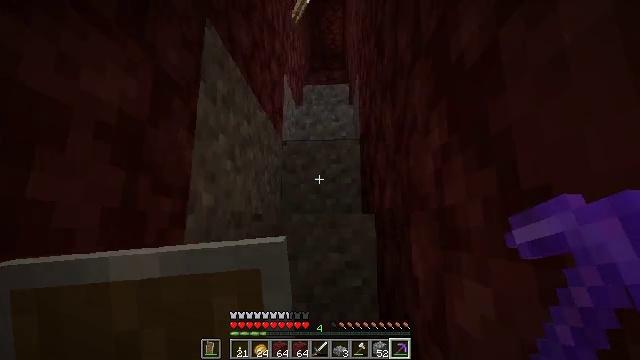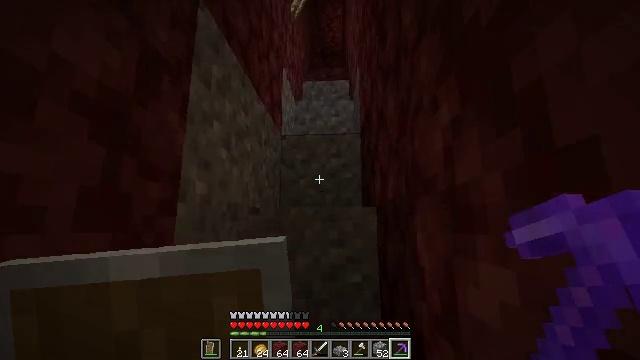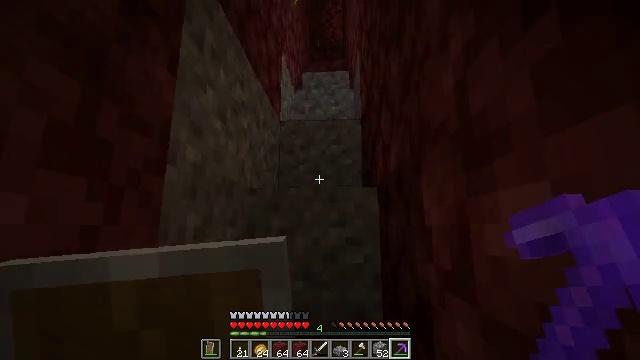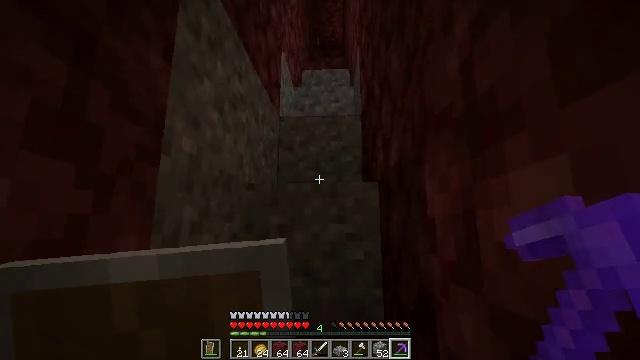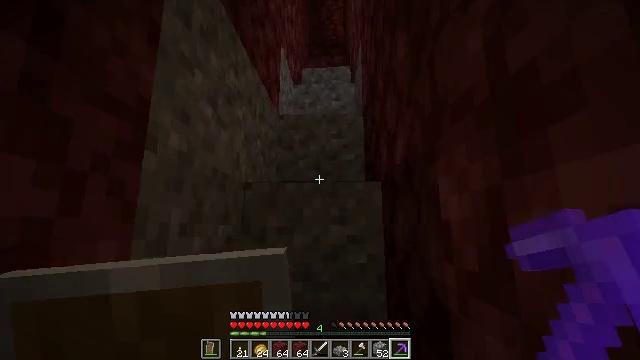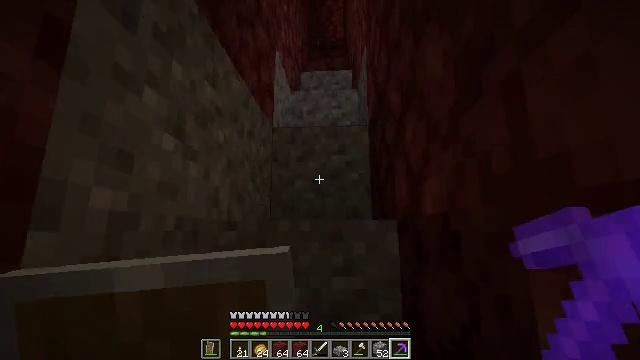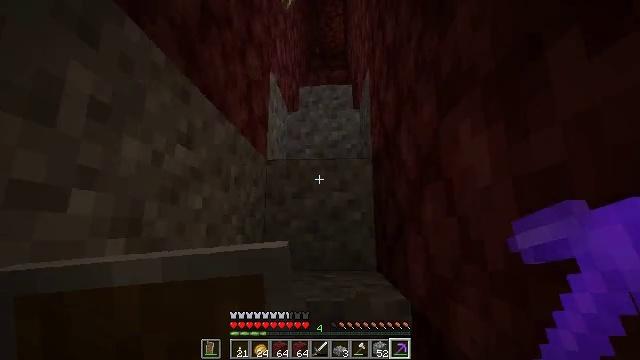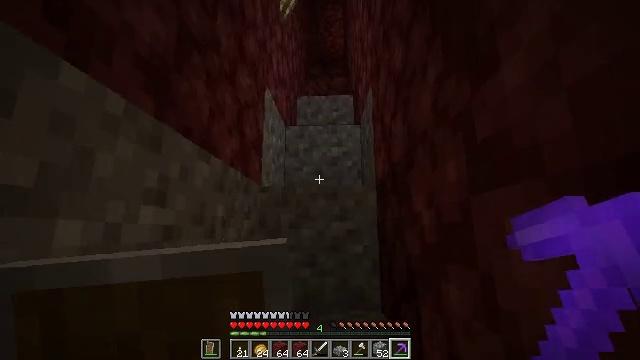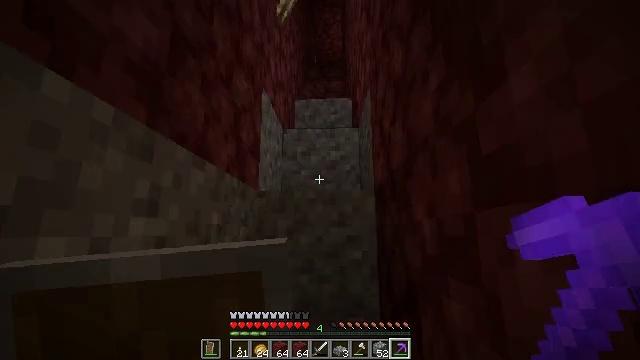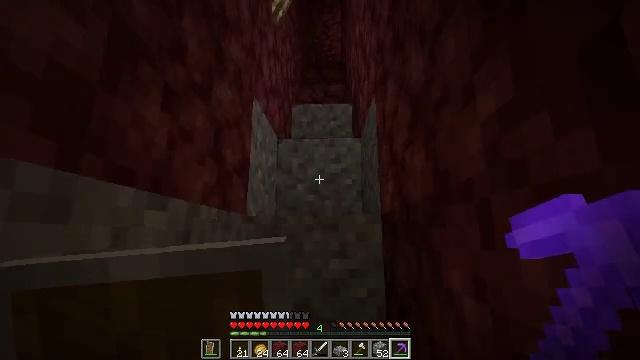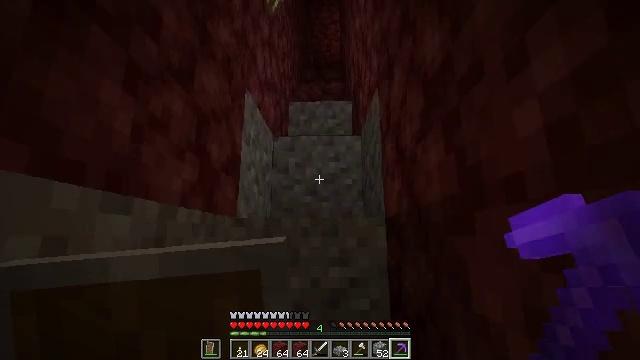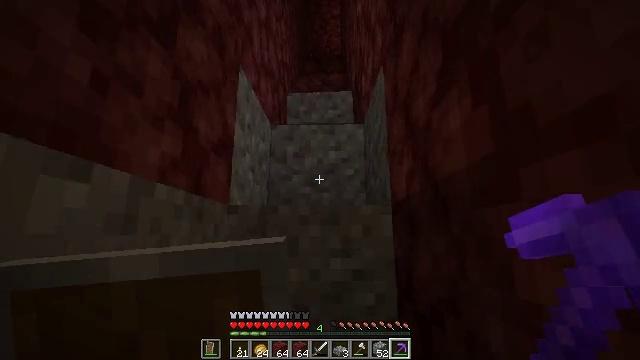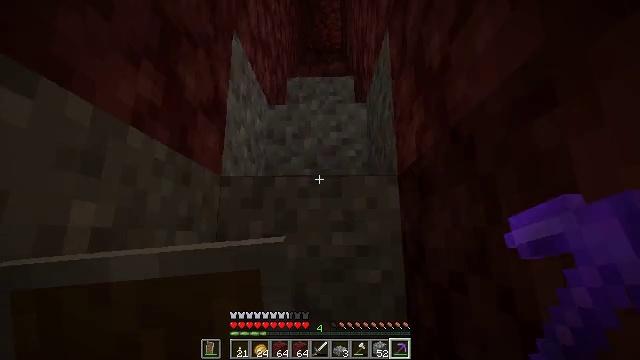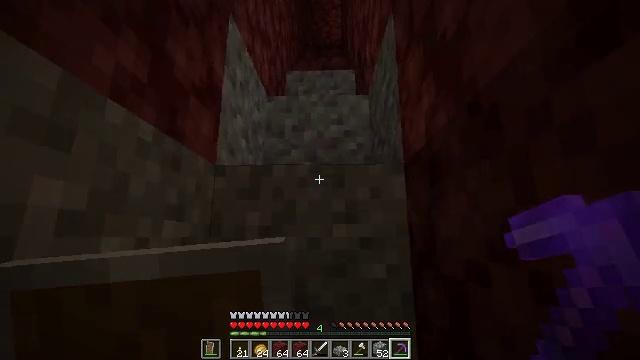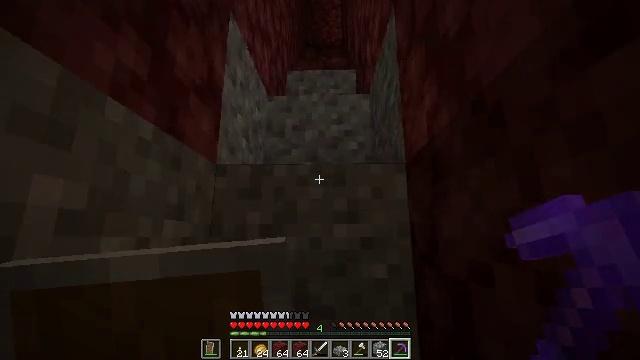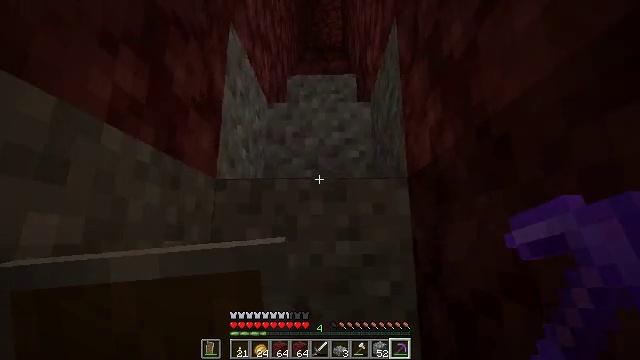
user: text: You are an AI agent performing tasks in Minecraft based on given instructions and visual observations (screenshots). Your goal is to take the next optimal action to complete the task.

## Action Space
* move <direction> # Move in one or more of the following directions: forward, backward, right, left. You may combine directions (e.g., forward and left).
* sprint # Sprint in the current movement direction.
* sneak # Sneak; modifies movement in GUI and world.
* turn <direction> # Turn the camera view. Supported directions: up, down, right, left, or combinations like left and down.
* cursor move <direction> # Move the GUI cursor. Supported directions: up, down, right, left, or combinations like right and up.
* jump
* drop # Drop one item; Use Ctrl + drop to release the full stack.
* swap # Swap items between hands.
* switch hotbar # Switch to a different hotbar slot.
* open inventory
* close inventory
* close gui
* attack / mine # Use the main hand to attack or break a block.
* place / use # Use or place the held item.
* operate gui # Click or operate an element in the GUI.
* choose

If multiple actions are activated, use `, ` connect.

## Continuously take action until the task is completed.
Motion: motion action
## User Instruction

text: craft item air
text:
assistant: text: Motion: move forward, jump
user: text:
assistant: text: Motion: move forward, jump
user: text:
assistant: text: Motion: move forward, jump
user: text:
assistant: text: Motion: move forward, jump
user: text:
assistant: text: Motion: move forward, jump
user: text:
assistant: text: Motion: move forward, jump
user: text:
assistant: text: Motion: move forward, jump
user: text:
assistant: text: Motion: move forward, jump
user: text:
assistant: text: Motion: move forward, jump
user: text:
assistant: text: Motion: move forward, jump
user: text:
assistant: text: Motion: move forward, jump
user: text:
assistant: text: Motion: move forward, jump
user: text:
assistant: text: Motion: move forward, jump
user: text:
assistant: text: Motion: move forward, jump
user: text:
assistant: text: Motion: move forward, jump
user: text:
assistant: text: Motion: move forward, jump
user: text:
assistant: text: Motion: move forward, jump
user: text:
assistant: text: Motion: move forward, jump
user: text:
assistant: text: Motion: move forward, jump
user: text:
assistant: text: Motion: move forward, jump
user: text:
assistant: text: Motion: move forward, jump
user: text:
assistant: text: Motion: move forward, jump
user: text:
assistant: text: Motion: move forward, jump
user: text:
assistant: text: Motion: move forward, jump
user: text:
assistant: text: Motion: move forward, jump
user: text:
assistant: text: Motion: move forward, jump
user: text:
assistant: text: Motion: move forward, jump
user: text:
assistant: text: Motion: move forward, jump
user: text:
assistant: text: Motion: move forward, jump
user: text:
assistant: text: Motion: move forward, jump